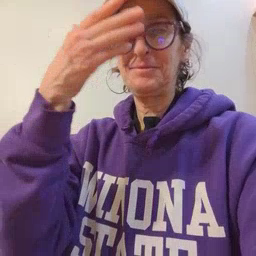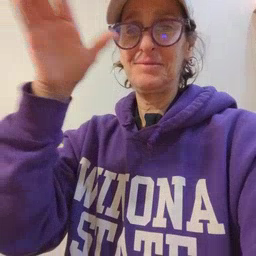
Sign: flag